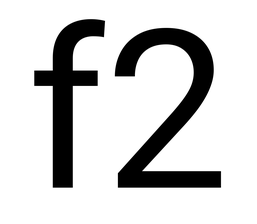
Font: Roboto_Regular